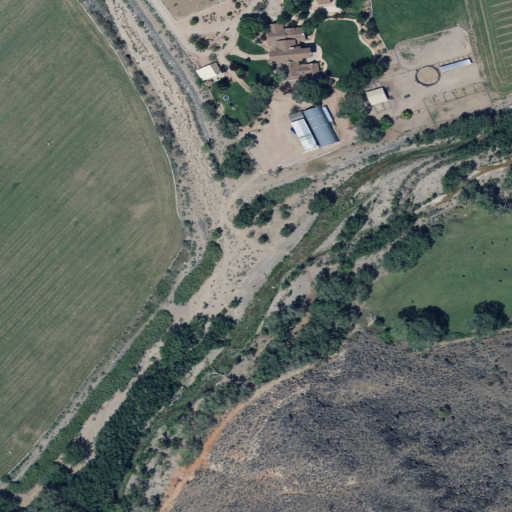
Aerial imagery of valley in Utah named Tobin Wash containing shrub, woody wetlands, pasture, cultivated crops, low intensity development, high intensity development, medium intensity development, and open development